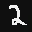
Label: 2